Question: Hi all I have a problem with the 'OCR Tesseract' for C# (tessnet2) it find the caractere IVI and not "M" can you help me?
'''
tessnet2.Tesseract ocr = new tessnet2.Tesseract();
ocr.SetVariable("tessedit_char_whitelist", "ABCDEFGHIJKLMNOPQRSTUVWXYZ"); // If digit only
ocr.Init(@"C: resnet", "fra", false); // To use correct tessdata
List<tessnet2.Word> result = ocr.DoOCR(imgSortie, Rectangle.Empty);
String ListeLettres= "";
foreach (tessnet2.Word word in result)
ListeLettres= ListeLettres + word.Text;
'''

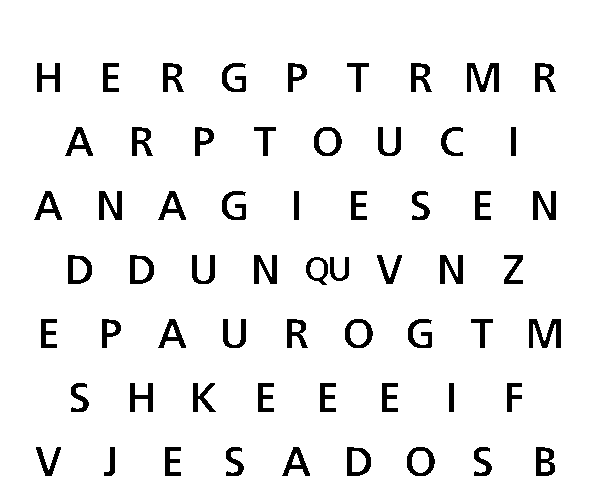
Answer: @user2094482 Hi,
I was engaged with character recognition with Tesseract and c++. Once i faced the same problem. My system recognized |v| instead of M even the image was clear for my naked eye. I tried several image pre processing concepts such as image binarisation, image blur and etc to get accurate results. But none of those methods gave 100% accurate results for me. Therefore i tried white listing and it was a success.
'''
text = readLettersFromTesseractOCR(img_bw,&error,CharacterSequence);
'''
CharacterSequence was initialized as below.
'''
CharacterSequence = ABCDEFGHIJKLMNOPQRSTUVWXYZ0123456789&lt
'''
Hope this will work with your system as well.